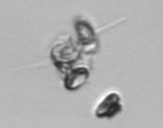
Label: Thalassiosira_TAG_external_detritus